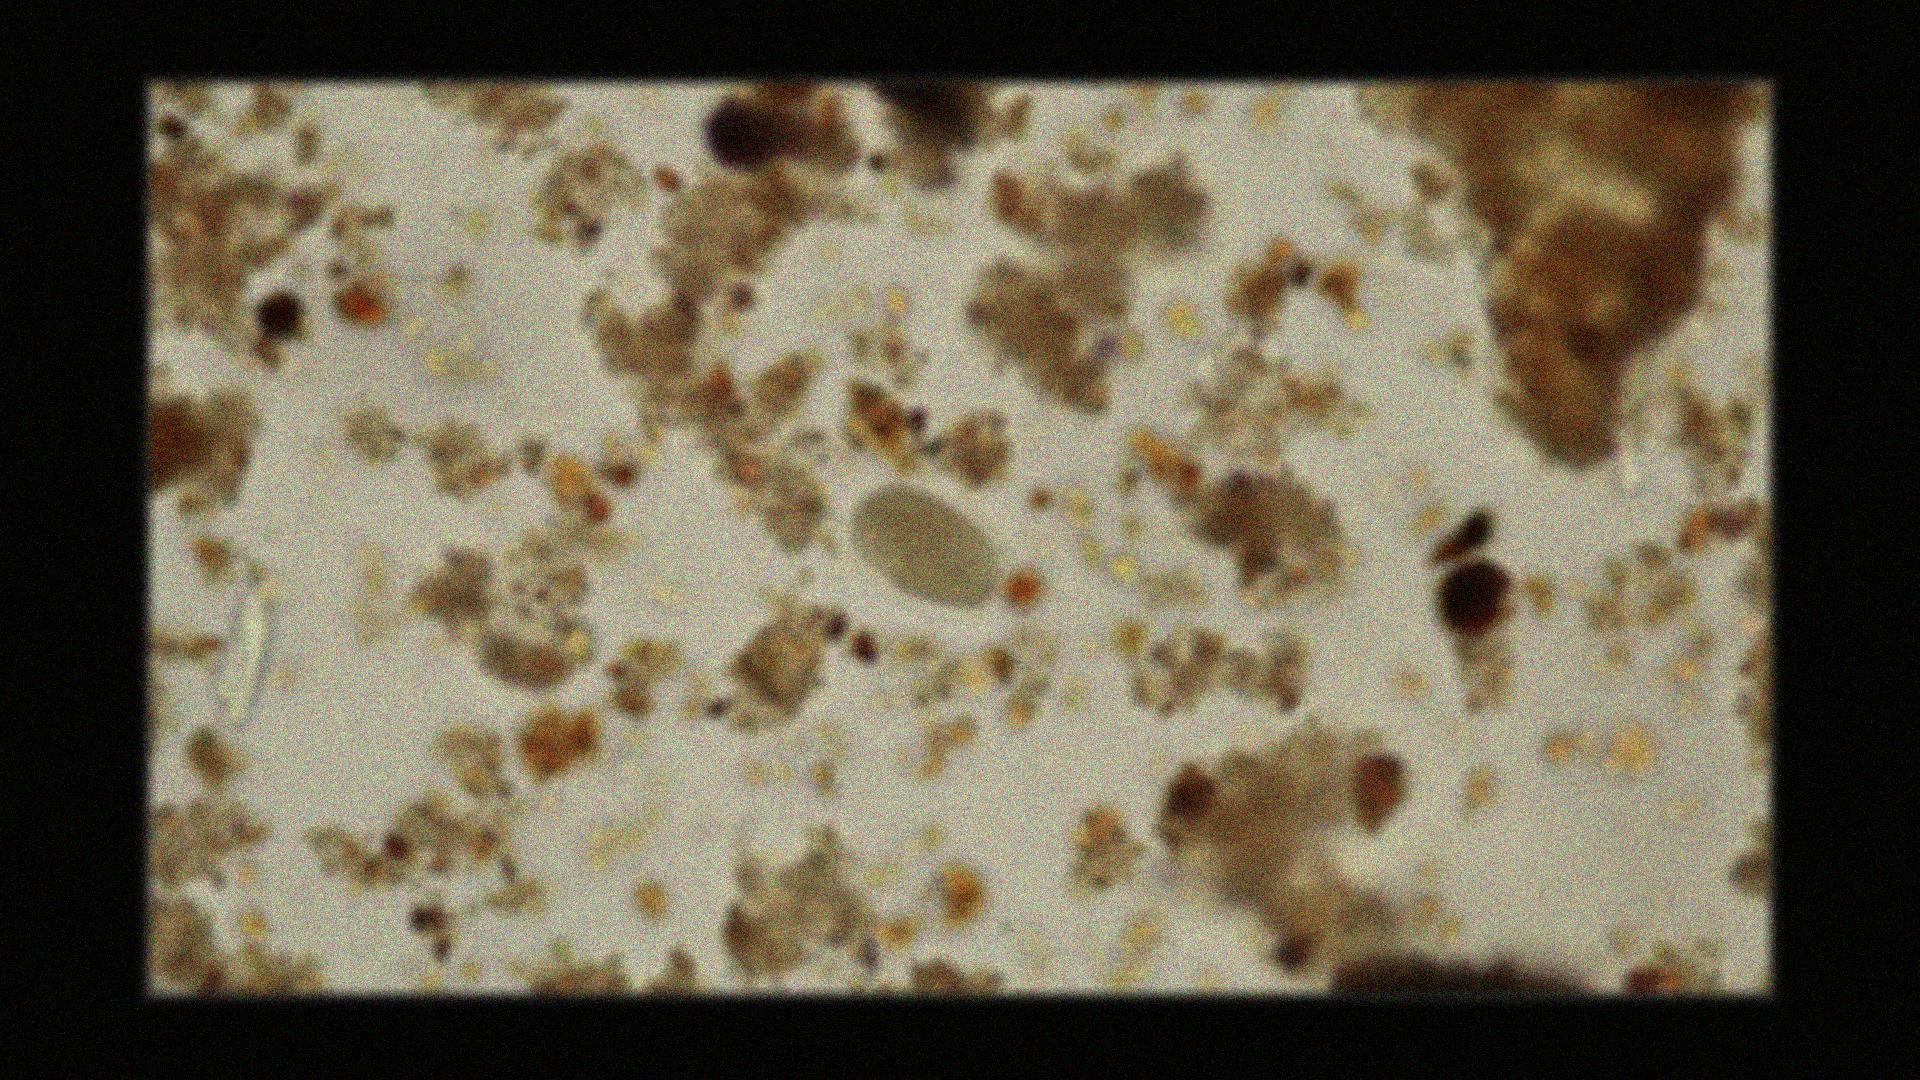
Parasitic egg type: Hookworm egg